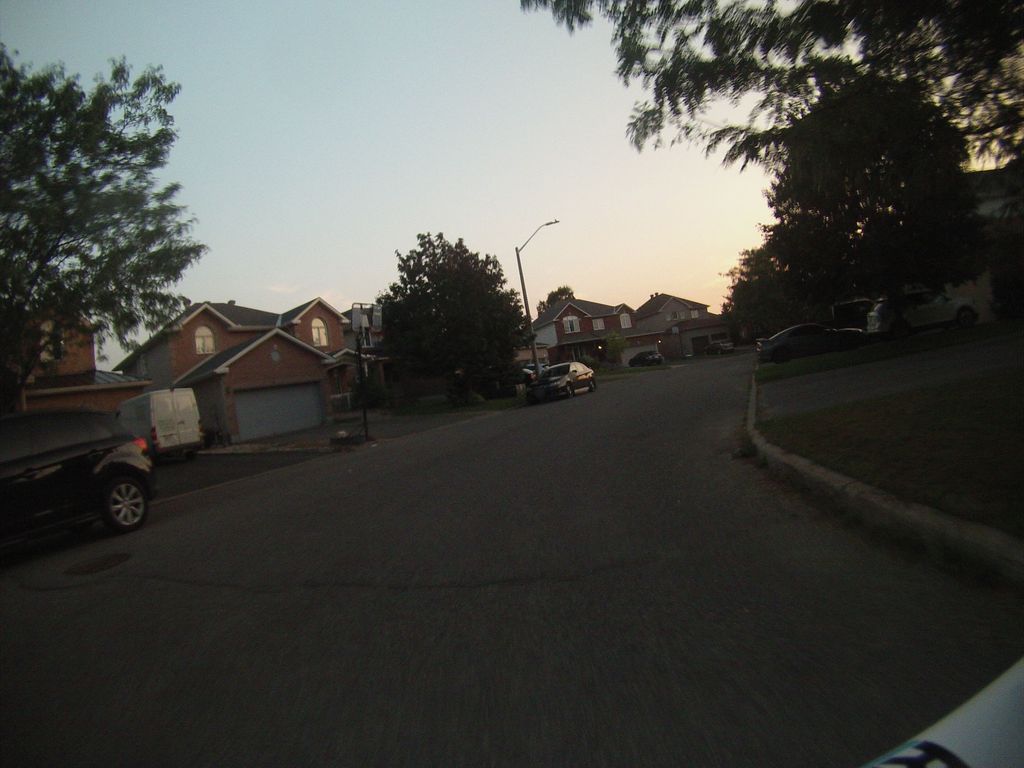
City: ottawa-gatineau